Question: I'm struggling to get a 'NSComboboxCell' to display the options I'm expecting when loading from a 'NSArray'.
'''
- (IBAction)addProjector:(id)sender {
Projector *p = [[Projector alloc]init];
[p setIpAddress:[_ipAddressTextField stringValue]];
NSComboBoxCell *n = [[NSComboBoxCell alloc]init];
[n addItemsWithObjectValues:wuAvailable];
[p setGType:n];
[_list addObject:p];
[_tableView reloadData];
}
'''
'wuAvailable' is an 'NSArray' of 'NSStrings'. When the App's loaded I'm not seeing my strings as options just get "Field" an no other options. Image below shows the problem.
Any help would be gratefully recieved.

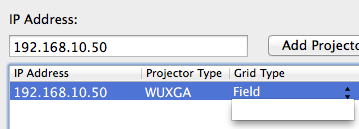
Answer: Unless you've done something magic to make the cell 'n' you create appear in the tableView, it's not going to. So, it doesn't matter what array you assign it.
If you've already set up the tableView with the tableColumn that has an NSComboBoxCell in it, then you can modify that cell in your code by getting the 'tableColumn.dataCell' and setting properties on it.
You can get the tableColumn by its identifier from the tableView--your controller should have an IBOutlet onto the tableView.